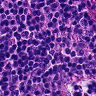
Metastatic tissue present: no